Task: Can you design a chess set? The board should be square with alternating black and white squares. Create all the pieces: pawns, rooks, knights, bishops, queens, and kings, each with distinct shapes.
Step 1307:
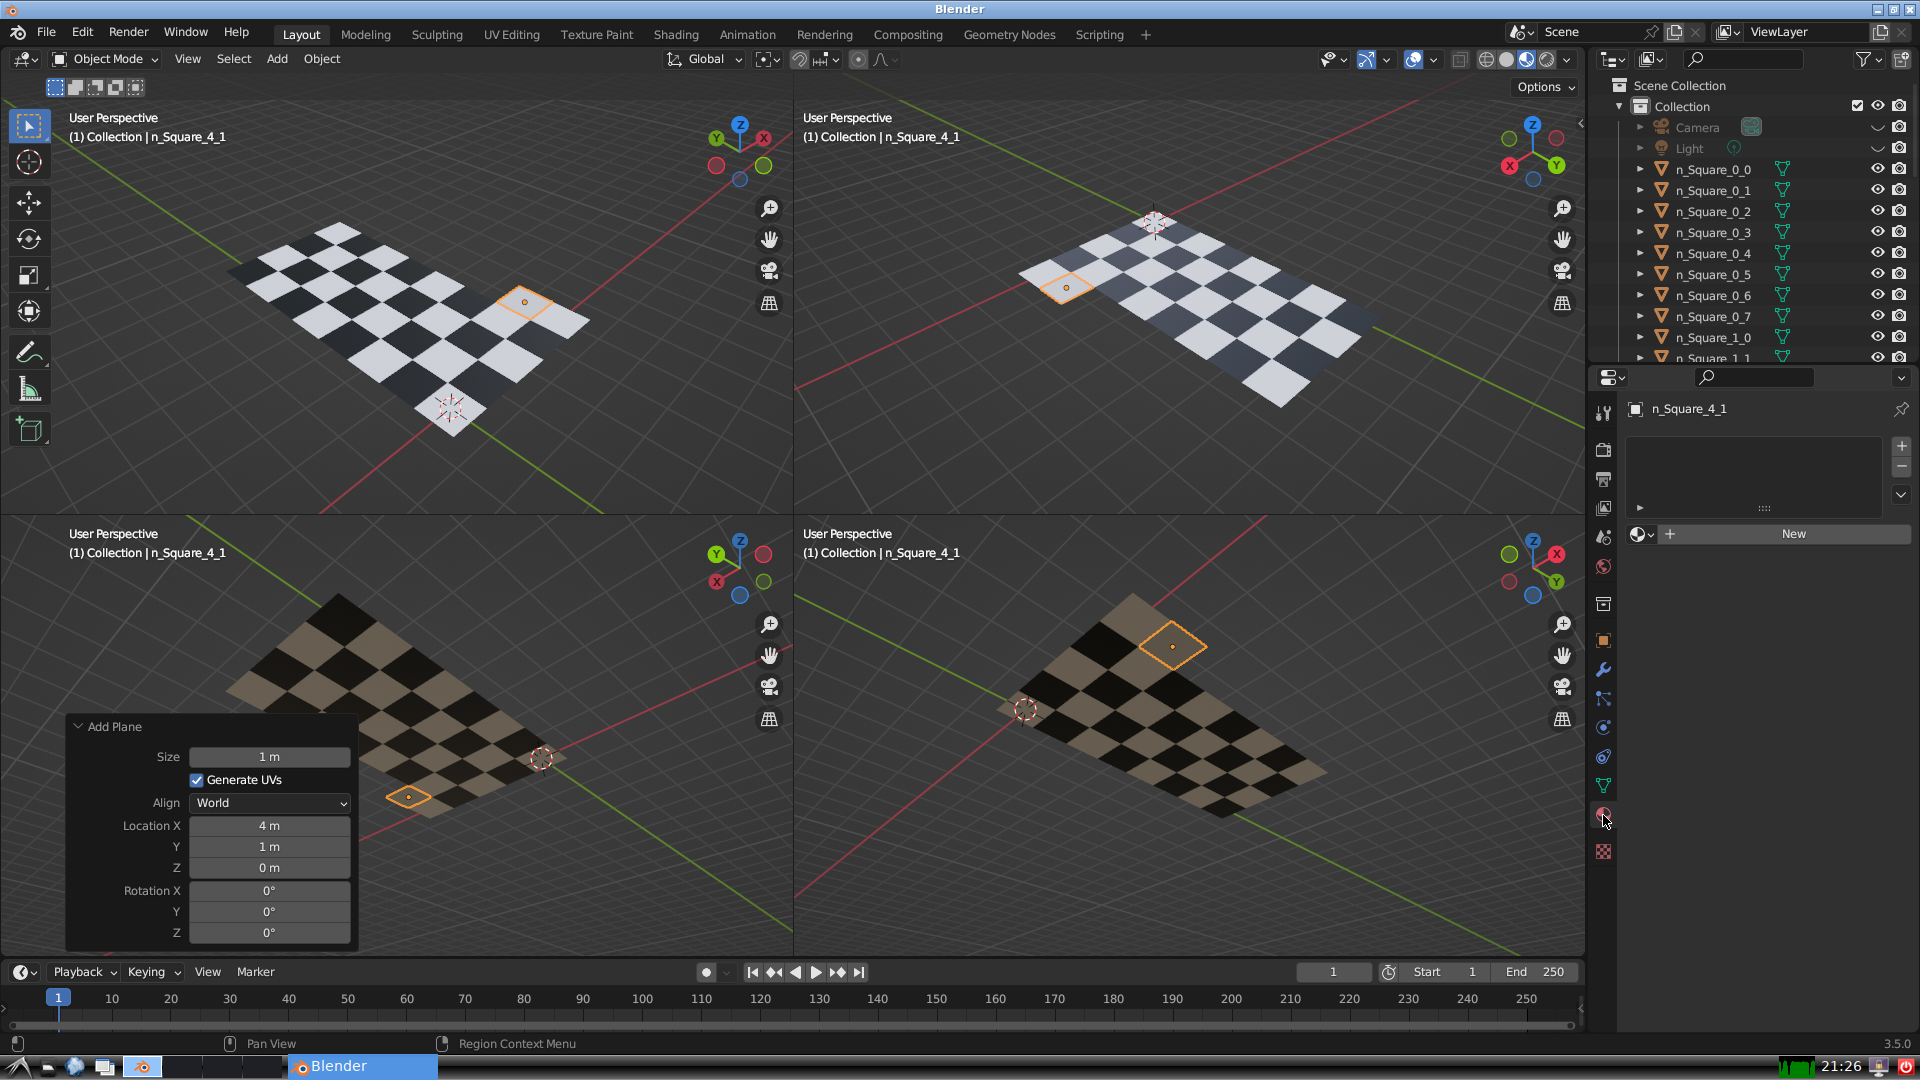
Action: {"mouse_move": [1636, 534]}